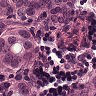
Metastatic tissue present: yes